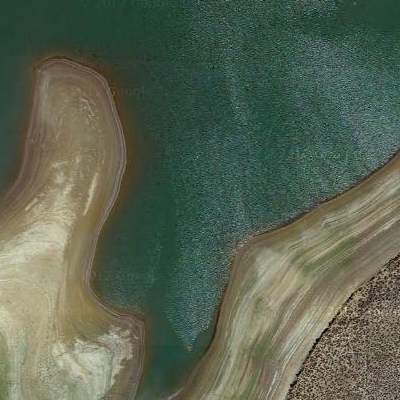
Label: dRiverLake